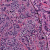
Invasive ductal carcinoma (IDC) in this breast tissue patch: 1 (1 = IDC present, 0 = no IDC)